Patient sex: M
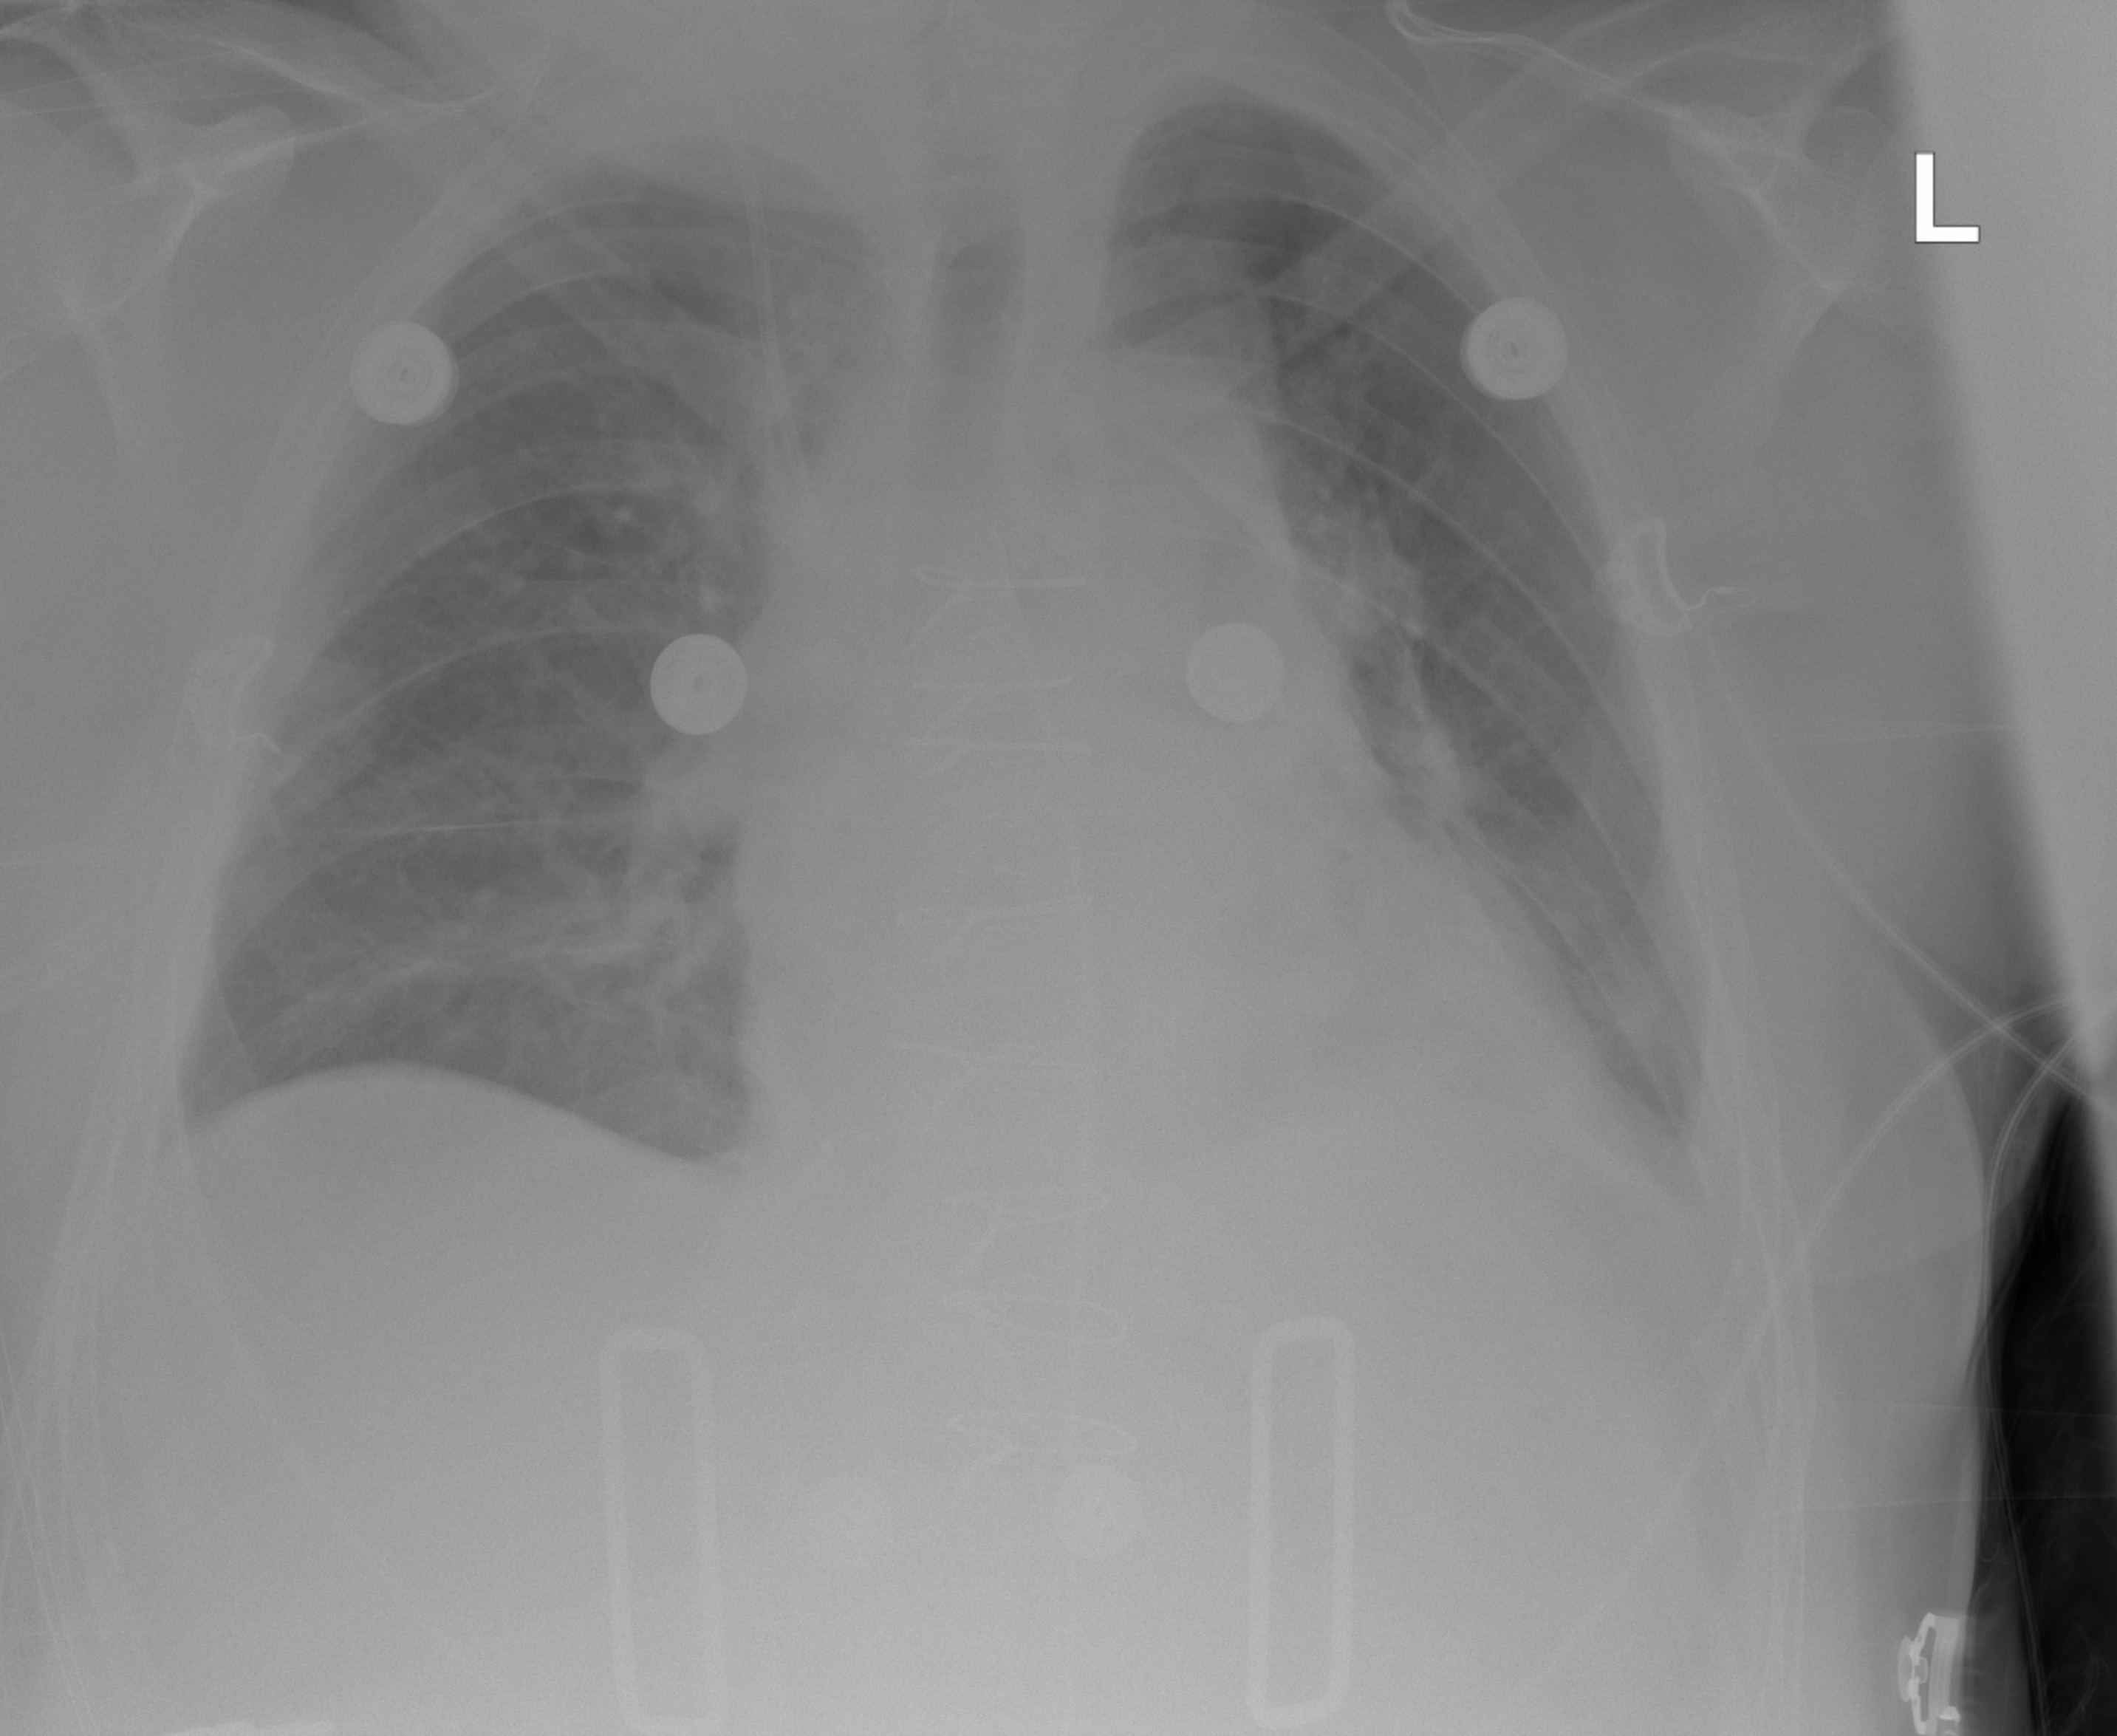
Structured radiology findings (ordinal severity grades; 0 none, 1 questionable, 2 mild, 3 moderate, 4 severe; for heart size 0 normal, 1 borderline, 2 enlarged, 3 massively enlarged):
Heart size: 2
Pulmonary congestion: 2
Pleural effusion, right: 2
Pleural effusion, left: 2
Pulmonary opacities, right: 2
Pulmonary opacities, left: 2
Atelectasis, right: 0
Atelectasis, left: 2